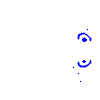
Particle: kaon